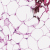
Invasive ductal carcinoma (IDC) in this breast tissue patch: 0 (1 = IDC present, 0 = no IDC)